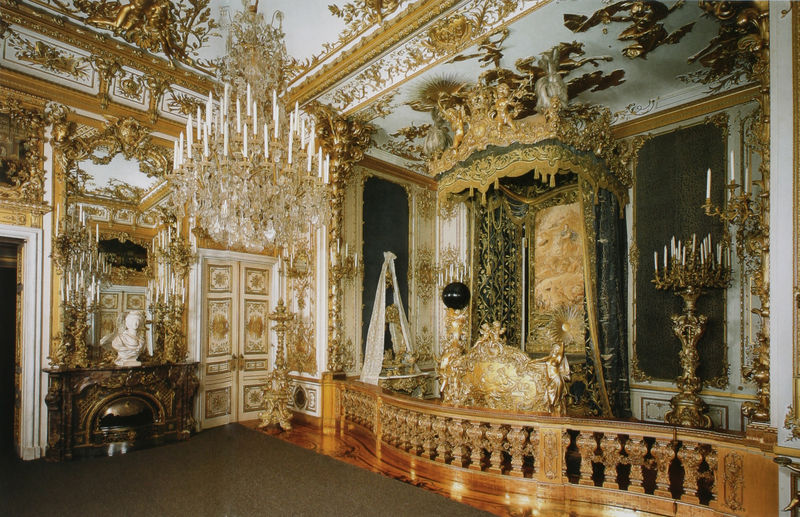
Titel: Schlafzimmer Ludwigs II. im Schloss Herrenchiemsee
Künstler: Franz Paul Stulberger
Standort: Herrenchiemsee
Institution: Schloss Herrenchiemsee
Schlagwörter: weiß, holz, marmor, raum, schwarz, tür, schloss, teppich, barock, brüstung, sonne, gold, decke, rokoko, kamin, engel, skulptur, saal, könig, thron, büste, dekor, verzierung, bett, schlafzimmer, kerzen, kronleuchter, lüster, geländer, foto, fotografie, photographie, palast, balustrade, photo, farbfoto, schlafgemach, baldachin, kassettentür, aufnahme, kandelaber, versaille, baluster, rococo, überladen, kerzenstände, vorgoldung